Question: The effect I am looking for is this:

<URL> is what I have at the moment. I think the problem is that the elements are getting positioned and keeping those set positions after being rotated and so not moving closer.
The page layout is a simple list.
'''
<body>
<div id="navmenu">
<ul>
<li>
<a href="#">page one</a>
</li>
<li>
<a href="#">page two</a>
</li>
<li>
<a href="#">a longer page three</a>
</li>
<li>
<a href="#">another page</a>
</li>
</ul>
</div>
</body>
'''
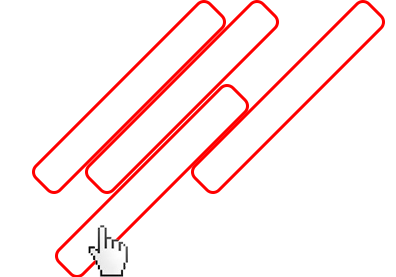
Answer: One solution is to use negative 'margin' and move last 'li' element to the right like:
'''
#navmenu {
margin: 0;
padding: 0px;
padding-top: 0px;
text-align: center;
-webkit-transform: scale(0.9);
-moz-transform: scale(0.9);
-o-transform: scale(0.9);
transform: scale(0.9);
}
#navmenu ul {
list-style: none;
float: right;
margin: 0;
padding-top: 100px;
padding-bottom: 0px;
padding-right: 100px;
/* font-size: 0; */
}
#navmenu ul li {
display: inline;
float: left;
transform: rotate(-45deg);
transform-origin: 0% 50%;
margin-left: -106px;
}
#navmenu ul a {
background-color: #FFFFFF;
border: 2px solid;
border-radius: 25px;
display: inline;
padding-top: 10px;
padding-bottom: 10px;
padding-left: 0px;
padding-right: 100px;
text-decoration: none;
text-align: center;
transition-duration: 0.5s;
transition-property: transform;
}
#navmenu ul a:hover {
transform: translate(-50px, 0px);
}
#navmenu ul a:active {
position: relative;
top: 3px;
}
#navmenu ul li:last-of-type {
position: relative;
right: 64px;
}
'''
'''
<div id="navmenu">
<ul>
<li><a href="#">page one</a>
</li>
<li><a href="#">page two</a>
</li>
<li><a href="#">a longer page three</a>
</li>
<li><a href="#">another page</a>
</li>
</ul>
</div>
'''